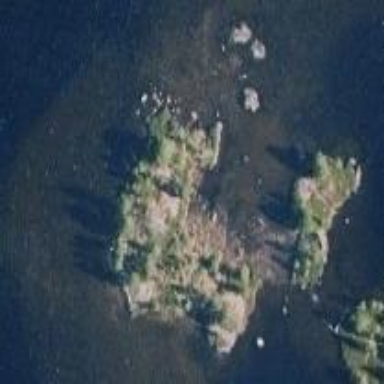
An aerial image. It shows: Islet.